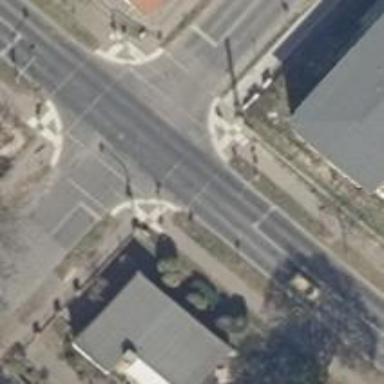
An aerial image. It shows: Road with traffic signals at crossing.